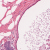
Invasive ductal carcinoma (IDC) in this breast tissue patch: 0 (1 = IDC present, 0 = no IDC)